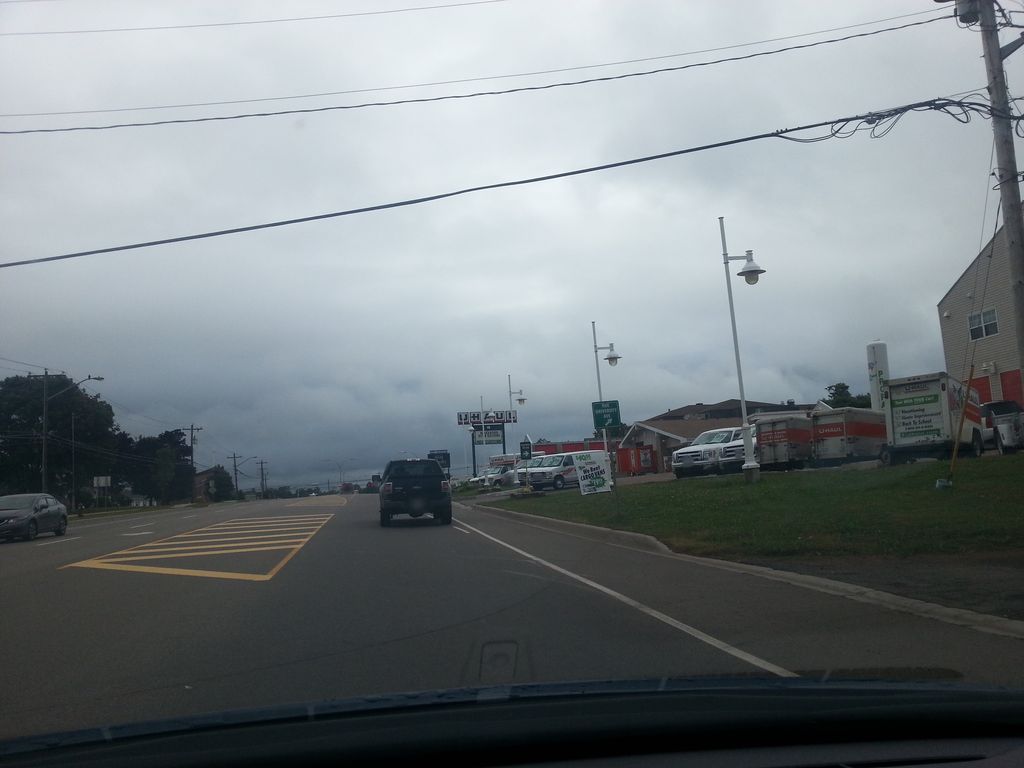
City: charlottetown